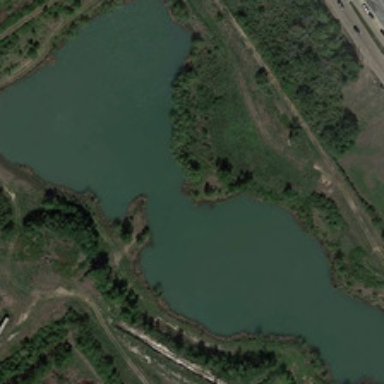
Many green trees are around an irregular pond .